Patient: sex F, age 75
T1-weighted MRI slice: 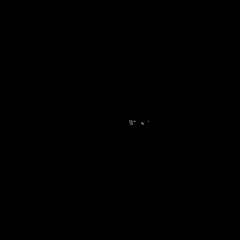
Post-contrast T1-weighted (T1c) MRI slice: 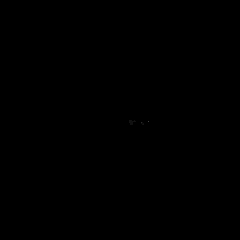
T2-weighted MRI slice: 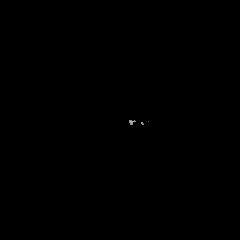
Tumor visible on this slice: no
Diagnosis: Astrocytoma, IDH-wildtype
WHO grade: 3